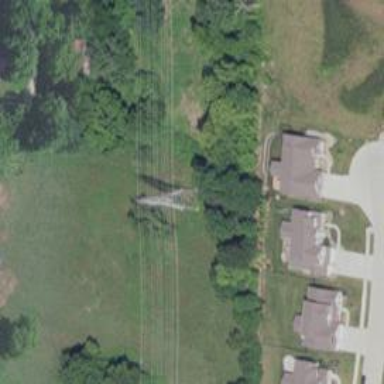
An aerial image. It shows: Lattice structure tower used for power distribution.